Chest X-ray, AP view. Patient: 35 years old, sex M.
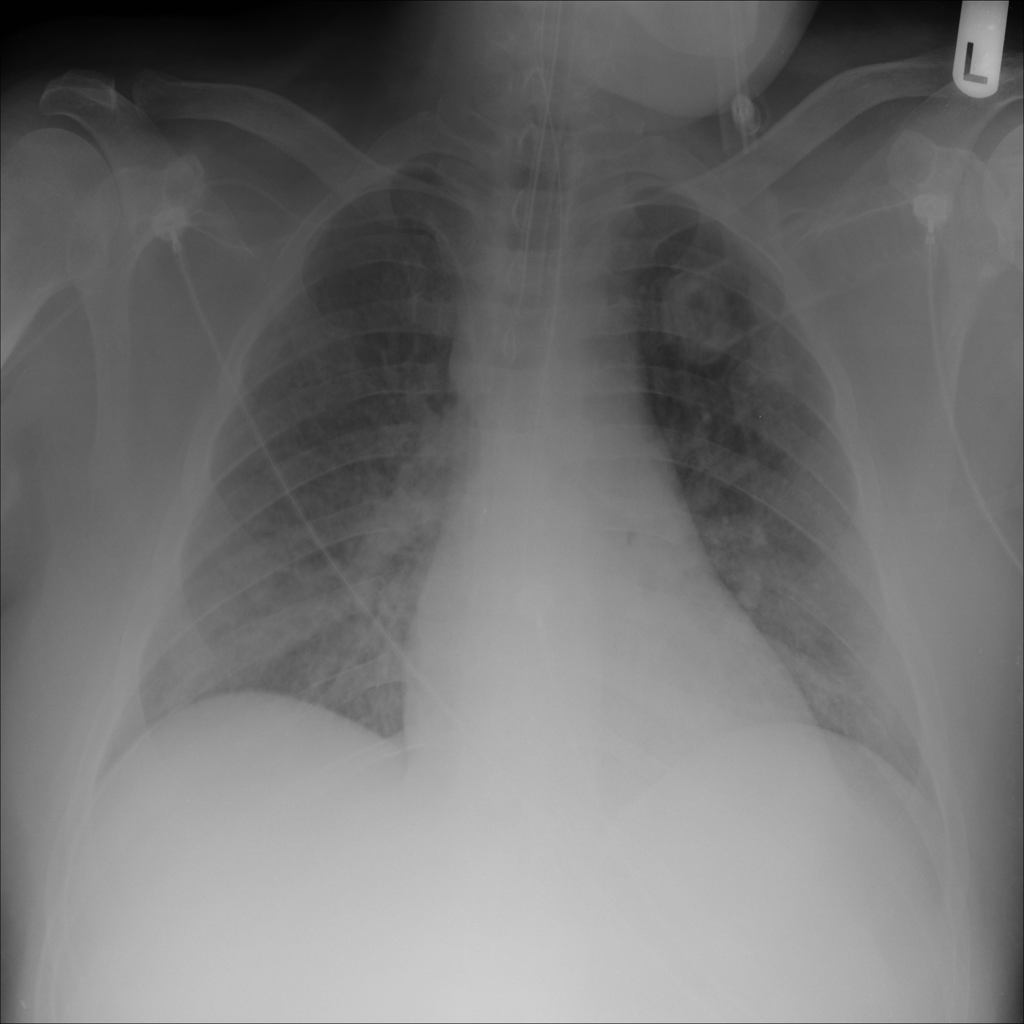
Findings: Infiltration